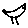
Label: bird